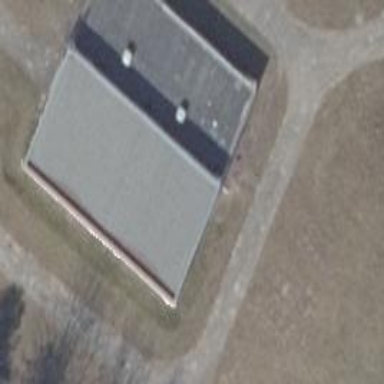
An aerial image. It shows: Service building.